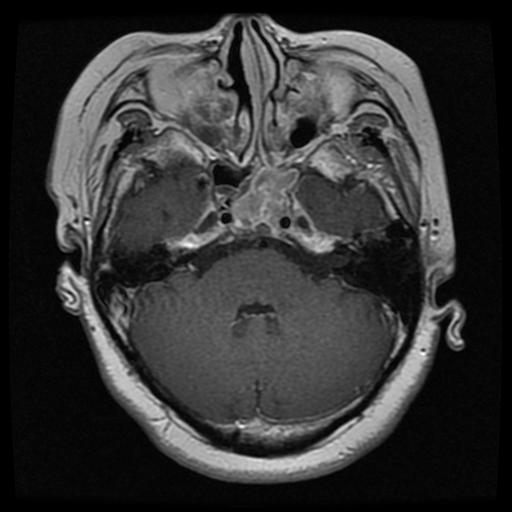
Label: pituitary